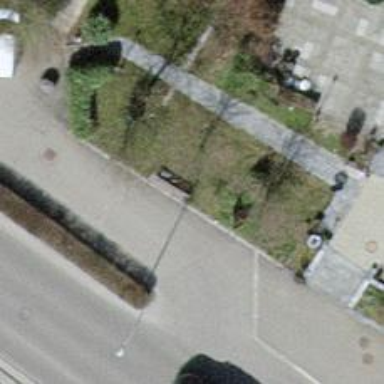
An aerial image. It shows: Bench for seating.